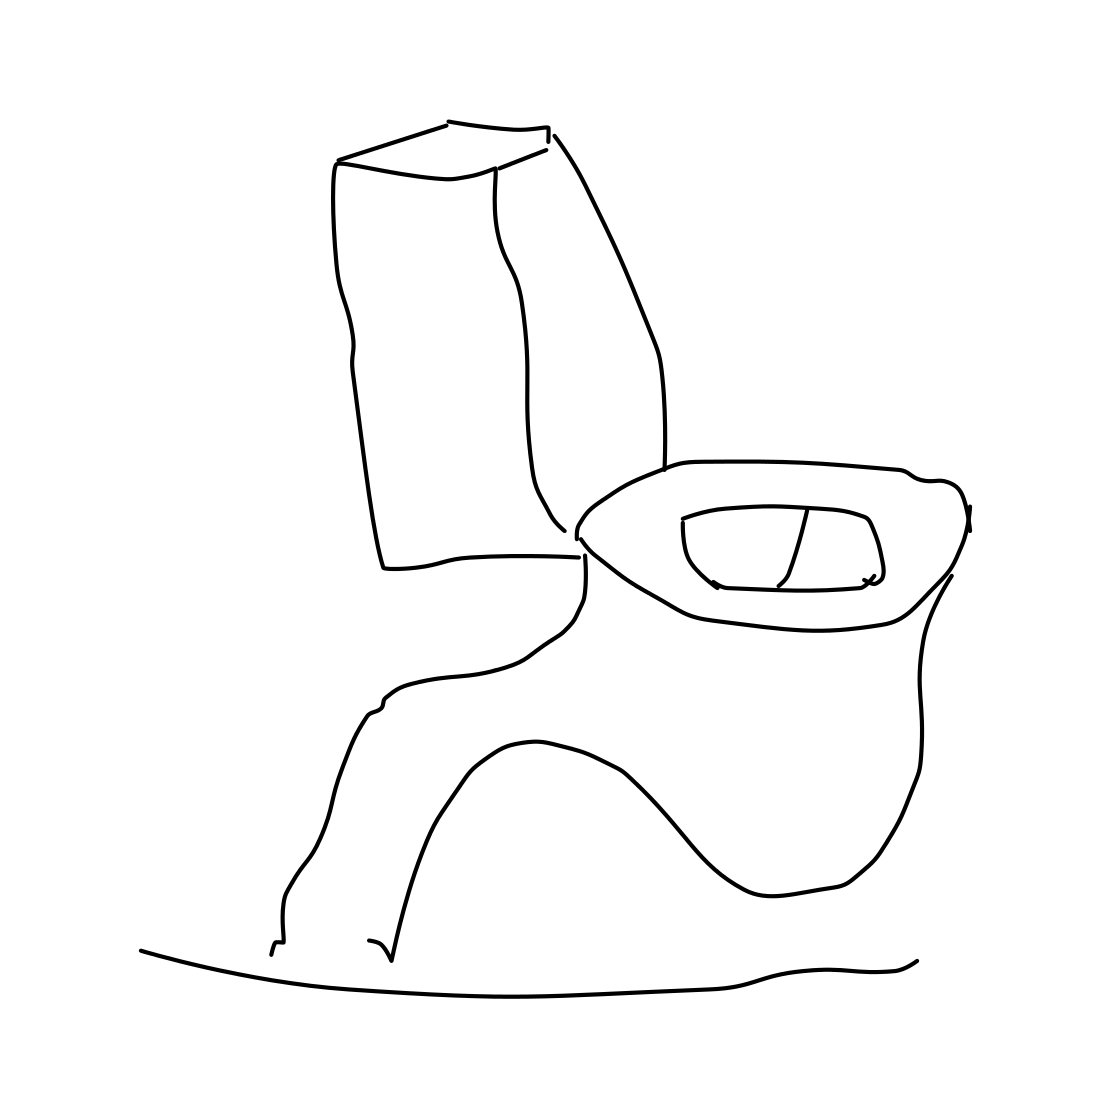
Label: toilet